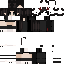
A female human skin with dark skin, wearing brown helmet dressed in a blue hoodie and black pants, featuring a closed mouth.